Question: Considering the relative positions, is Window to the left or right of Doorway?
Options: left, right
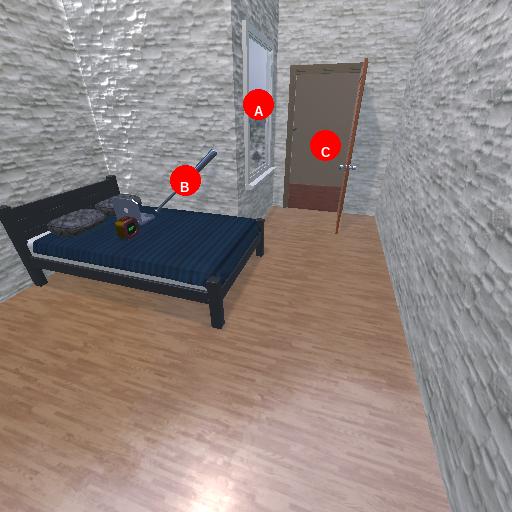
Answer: left